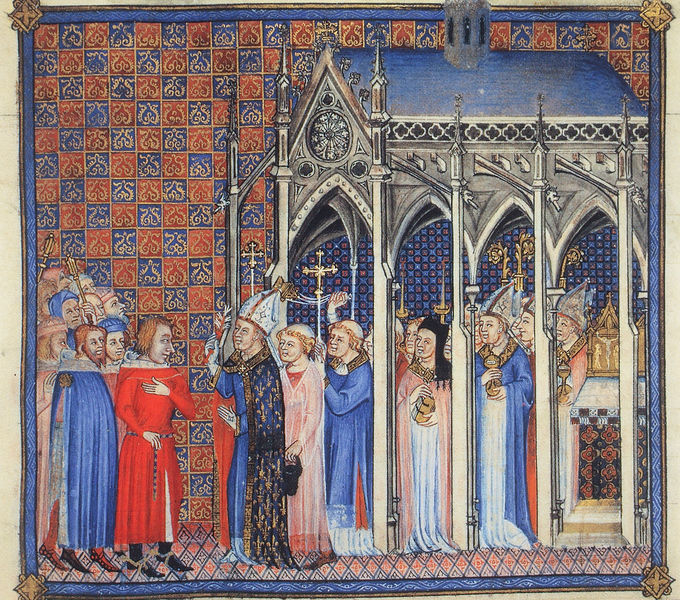
Titel: Buch zur Krönung Charles V von Frankreich/ Coronation Book of Charles V of France
Institution: British Library
Schlagwörter: blau, frauen, menschen, laterne, männer, weiss, gebäude, rot, muster, ornament, teppich, bild, kirche, gold, haare, turm, bischof, papst, tapete, wandteppich, tepich, kreuz, palast, schlange, altar, quadrate, geistliche, mitra, mönche, prozession, balu, begrüßung, heilig, glauben, schrein, buchmalerei, anstehen, kc, memnshcne, gistliche, i4bild